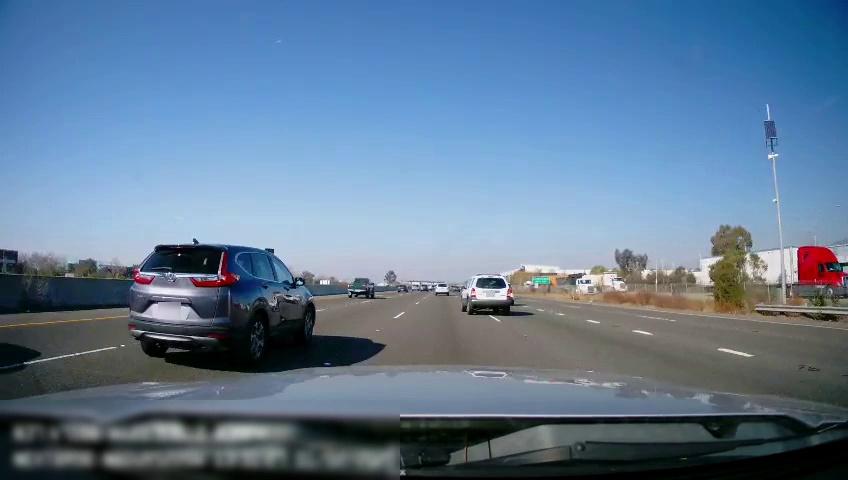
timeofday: Day
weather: Sunny
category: Drivable Space
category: Vehicles | Truck
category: Vehicles | Truck
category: Vehicles | Truck
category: Vehicles | Truck
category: Vehicles | Van
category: Vehicles | Car
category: Vehicles | SUV
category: Vehicles | Car
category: Vehicles | Truck
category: Vehicles | SUV
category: Vehicles | SUV
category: Lanes | Current Lane
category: Lanes | Current Lane
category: Lanes | Alternate Lane
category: Lanes | Alternate Lane
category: Lanes | Alternate Lane
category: Lanes | Alternate Lane
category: Lanes | Alternate Lane
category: Traffic | Signs
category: Traffic | Signs